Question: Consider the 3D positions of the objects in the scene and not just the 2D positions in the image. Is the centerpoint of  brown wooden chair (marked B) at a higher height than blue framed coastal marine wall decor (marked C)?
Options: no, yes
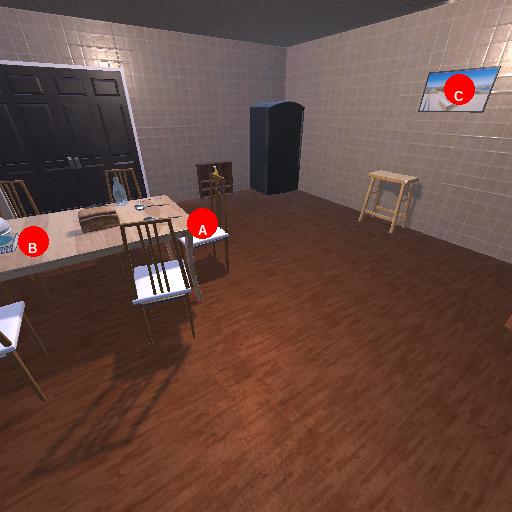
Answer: no